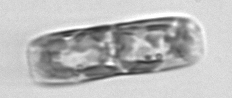
Label: pennate_morphotype1